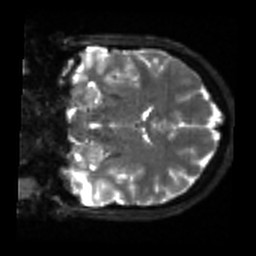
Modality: sbref
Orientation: coronal
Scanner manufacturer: siemens
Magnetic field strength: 3 T
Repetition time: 4 s
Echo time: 0.0594 s